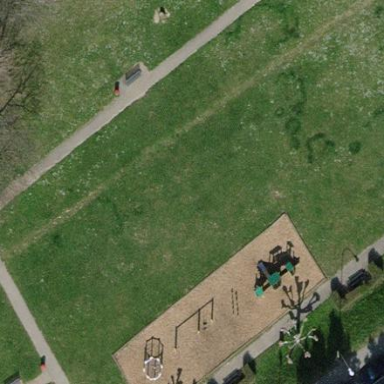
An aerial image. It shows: Playground area for leisure activities on the land.